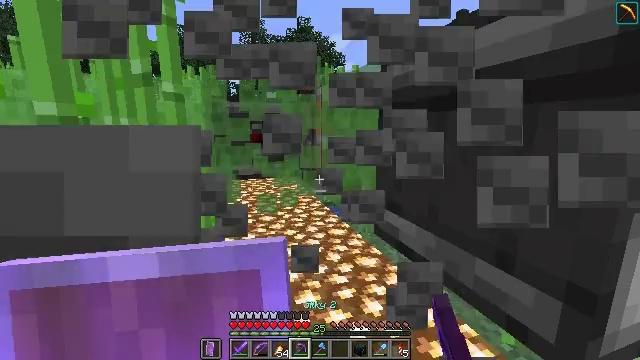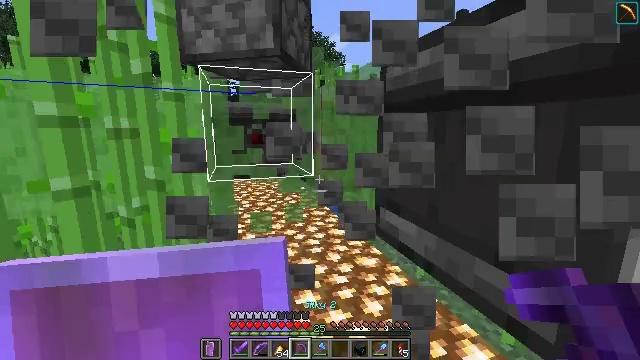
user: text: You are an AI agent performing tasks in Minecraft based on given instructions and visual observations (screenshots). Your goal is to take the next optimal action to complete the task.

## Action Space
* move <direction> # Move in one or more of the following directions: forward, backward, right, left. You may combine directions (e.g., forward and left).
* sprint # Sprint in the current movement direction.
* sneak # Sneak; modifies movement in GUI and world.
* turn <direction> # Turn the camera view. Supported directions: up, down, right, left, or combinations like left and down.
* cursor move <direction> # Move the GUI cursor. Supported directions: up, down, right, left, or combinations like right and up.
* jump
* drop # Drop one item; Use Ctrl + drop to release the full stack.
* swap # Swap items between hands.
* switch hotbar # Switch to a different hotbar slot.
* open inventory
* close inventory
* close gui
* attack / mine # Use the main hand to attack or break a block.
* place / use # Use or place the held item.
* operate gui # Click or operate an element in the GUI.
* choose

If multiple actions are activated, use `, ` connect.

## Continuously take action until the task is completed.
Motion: motion action
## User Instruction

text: Gather slime blocks for crafting purposes.
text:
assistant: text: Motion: no_op
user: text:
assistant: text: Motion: no_op